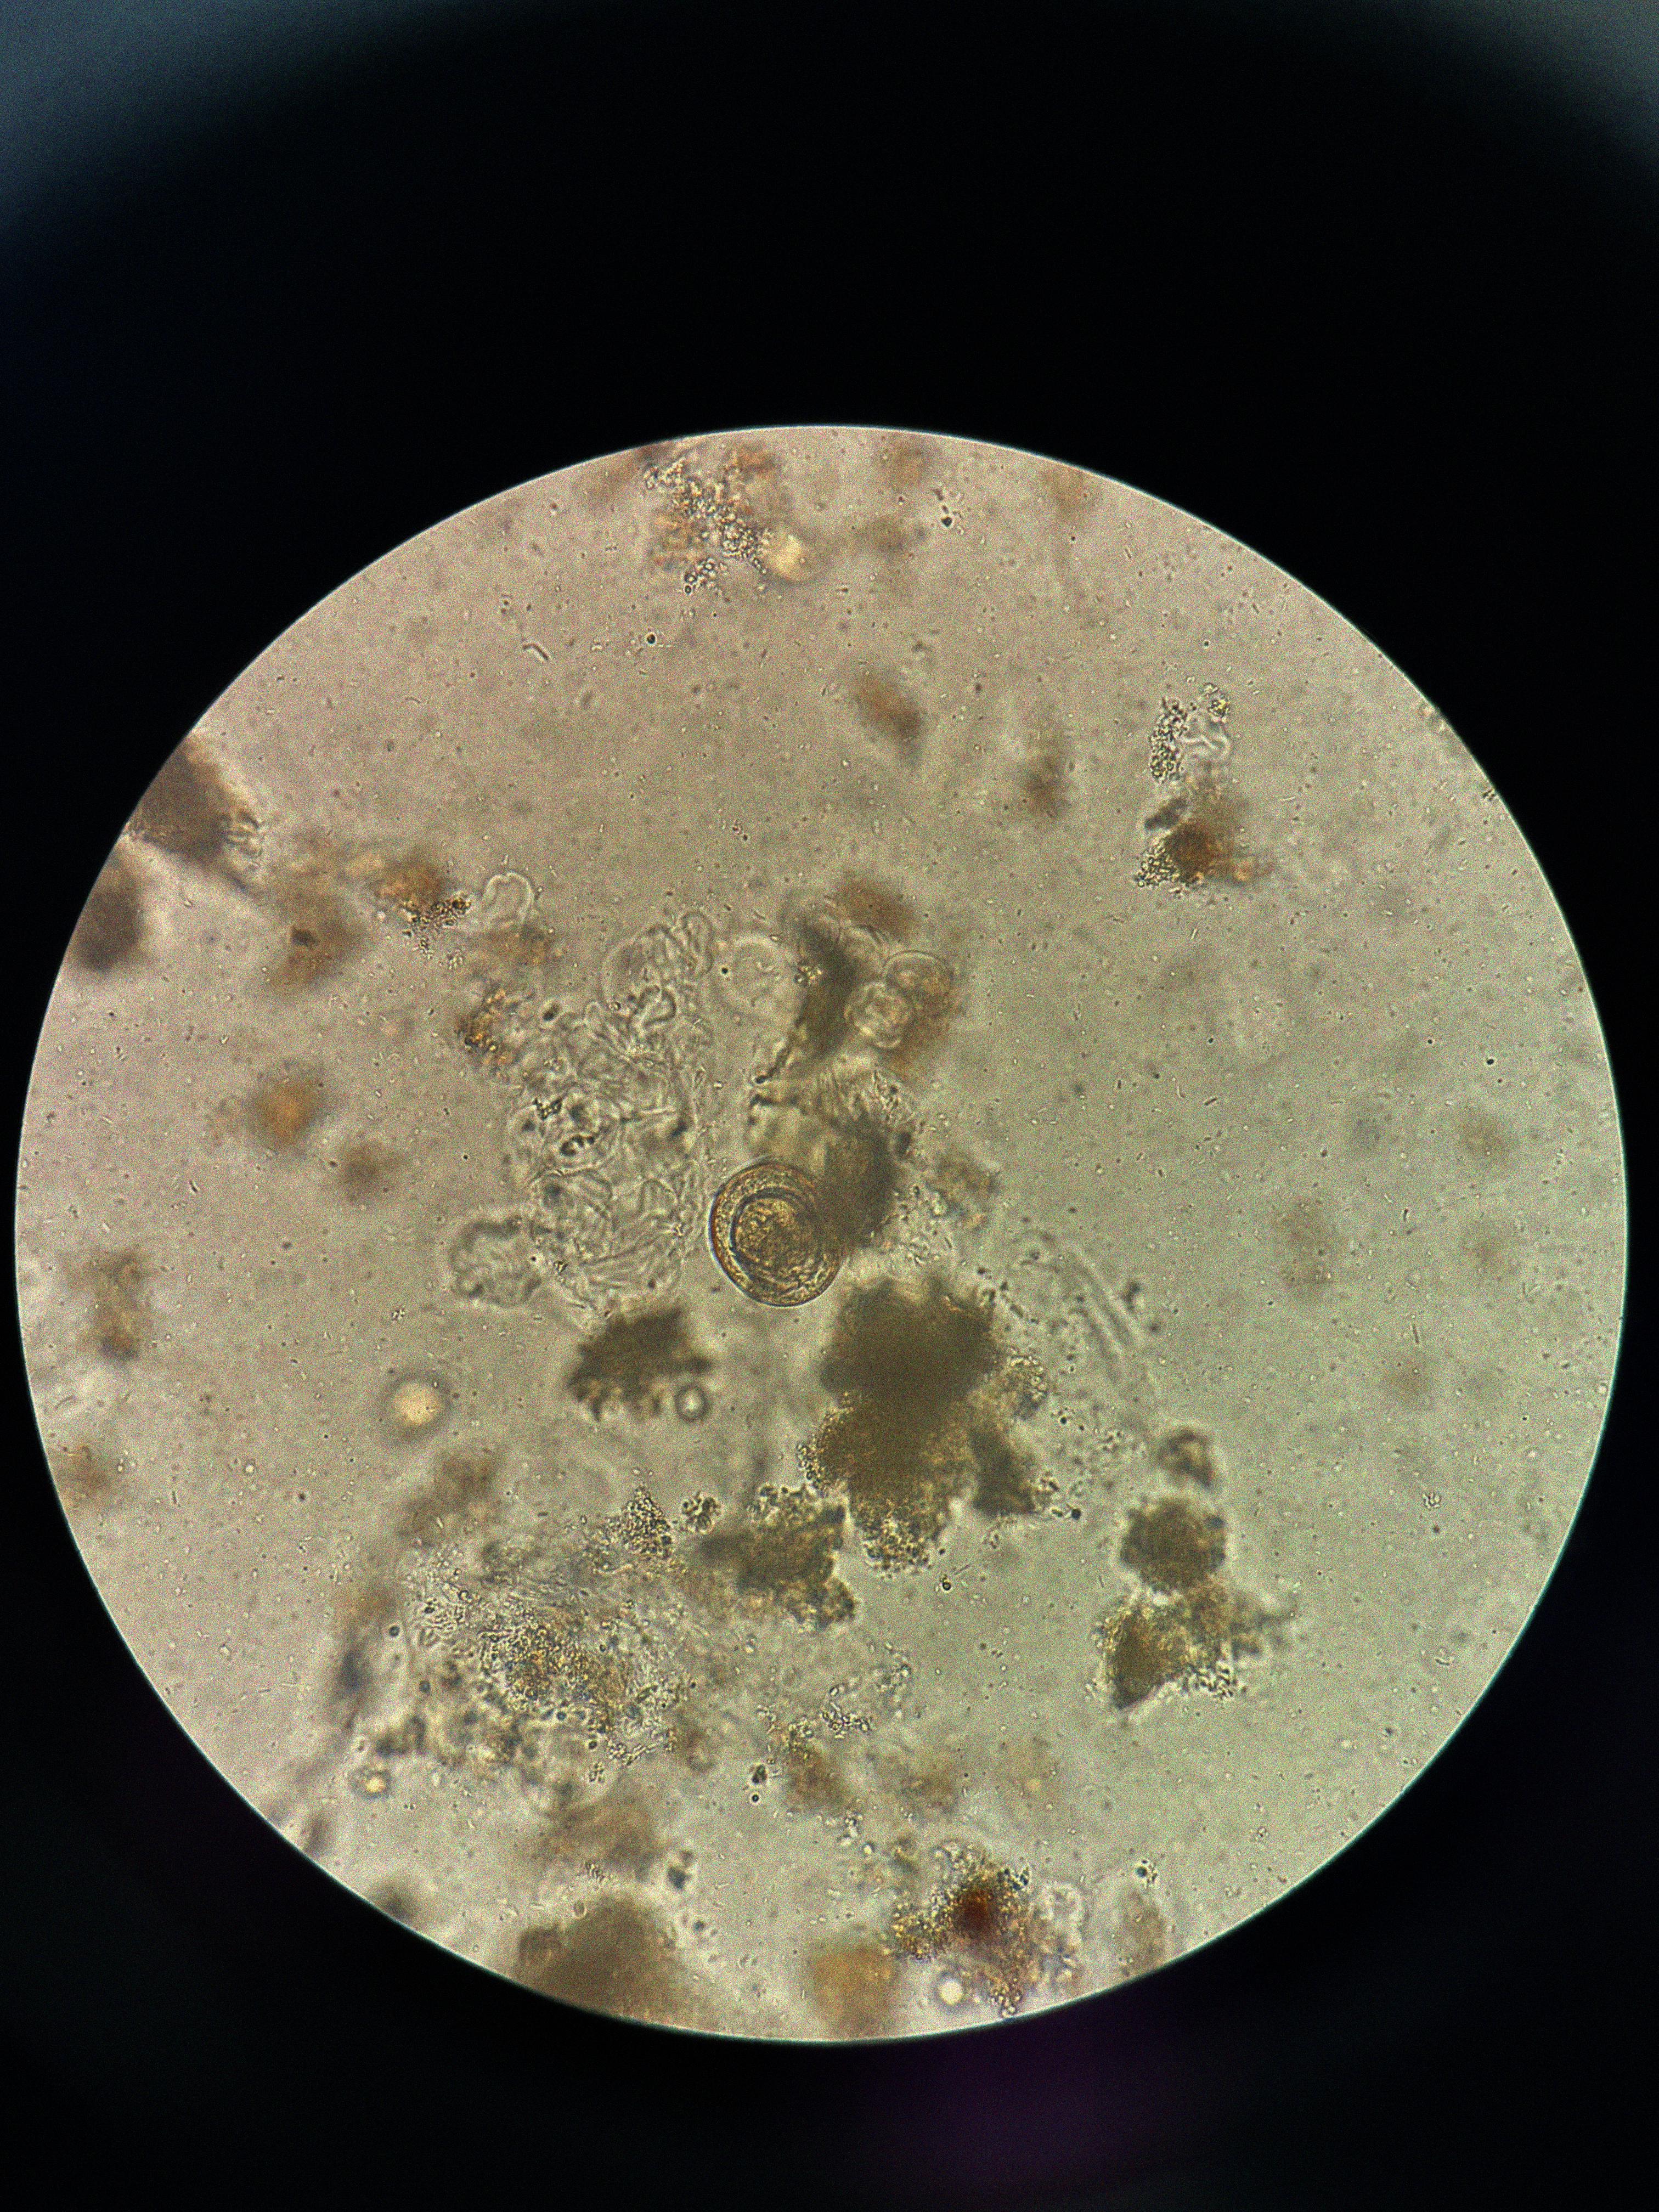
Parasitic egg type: Hymenolepis nana